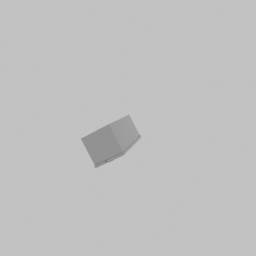
Label: appliances